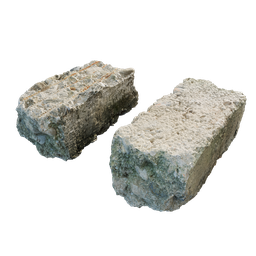
Label: architecture